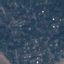
Land use / land cover: Residential